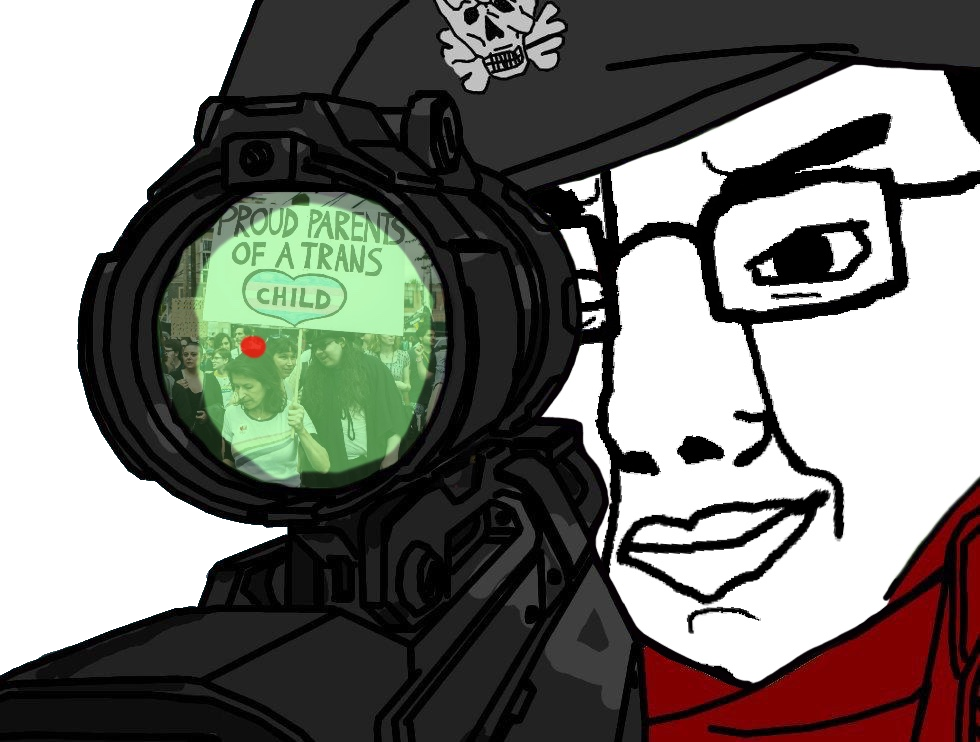
Label: 5_Poljak